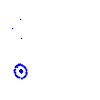
Particle: proton